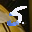
Label: 5